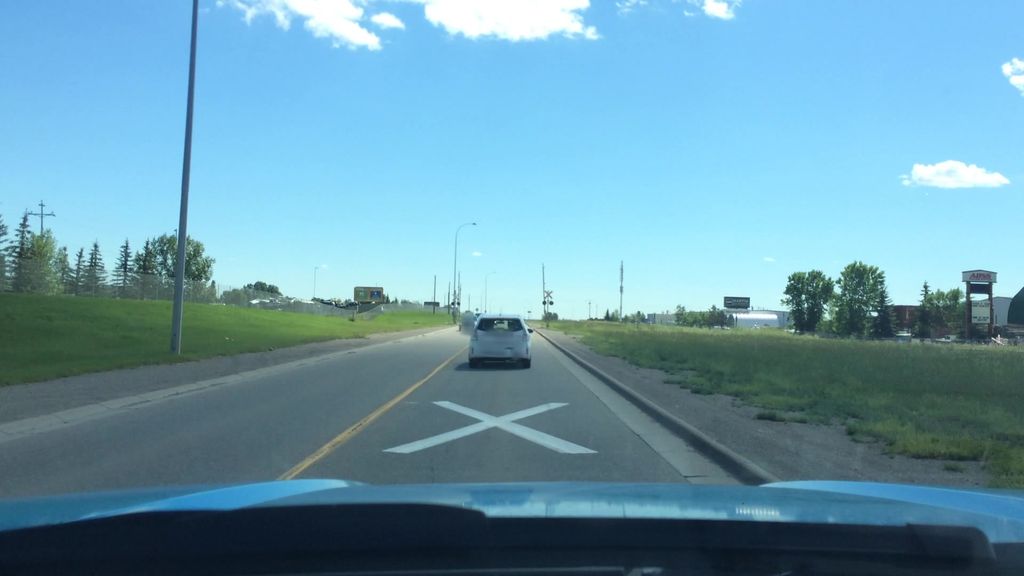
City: calgary